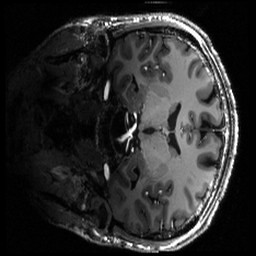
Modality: T1w
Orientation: coronal
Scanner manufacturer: siemens
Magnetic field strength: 6.98 T
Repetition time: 2.5 s
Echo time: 0.00306 s